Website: lowes
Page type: billing-address
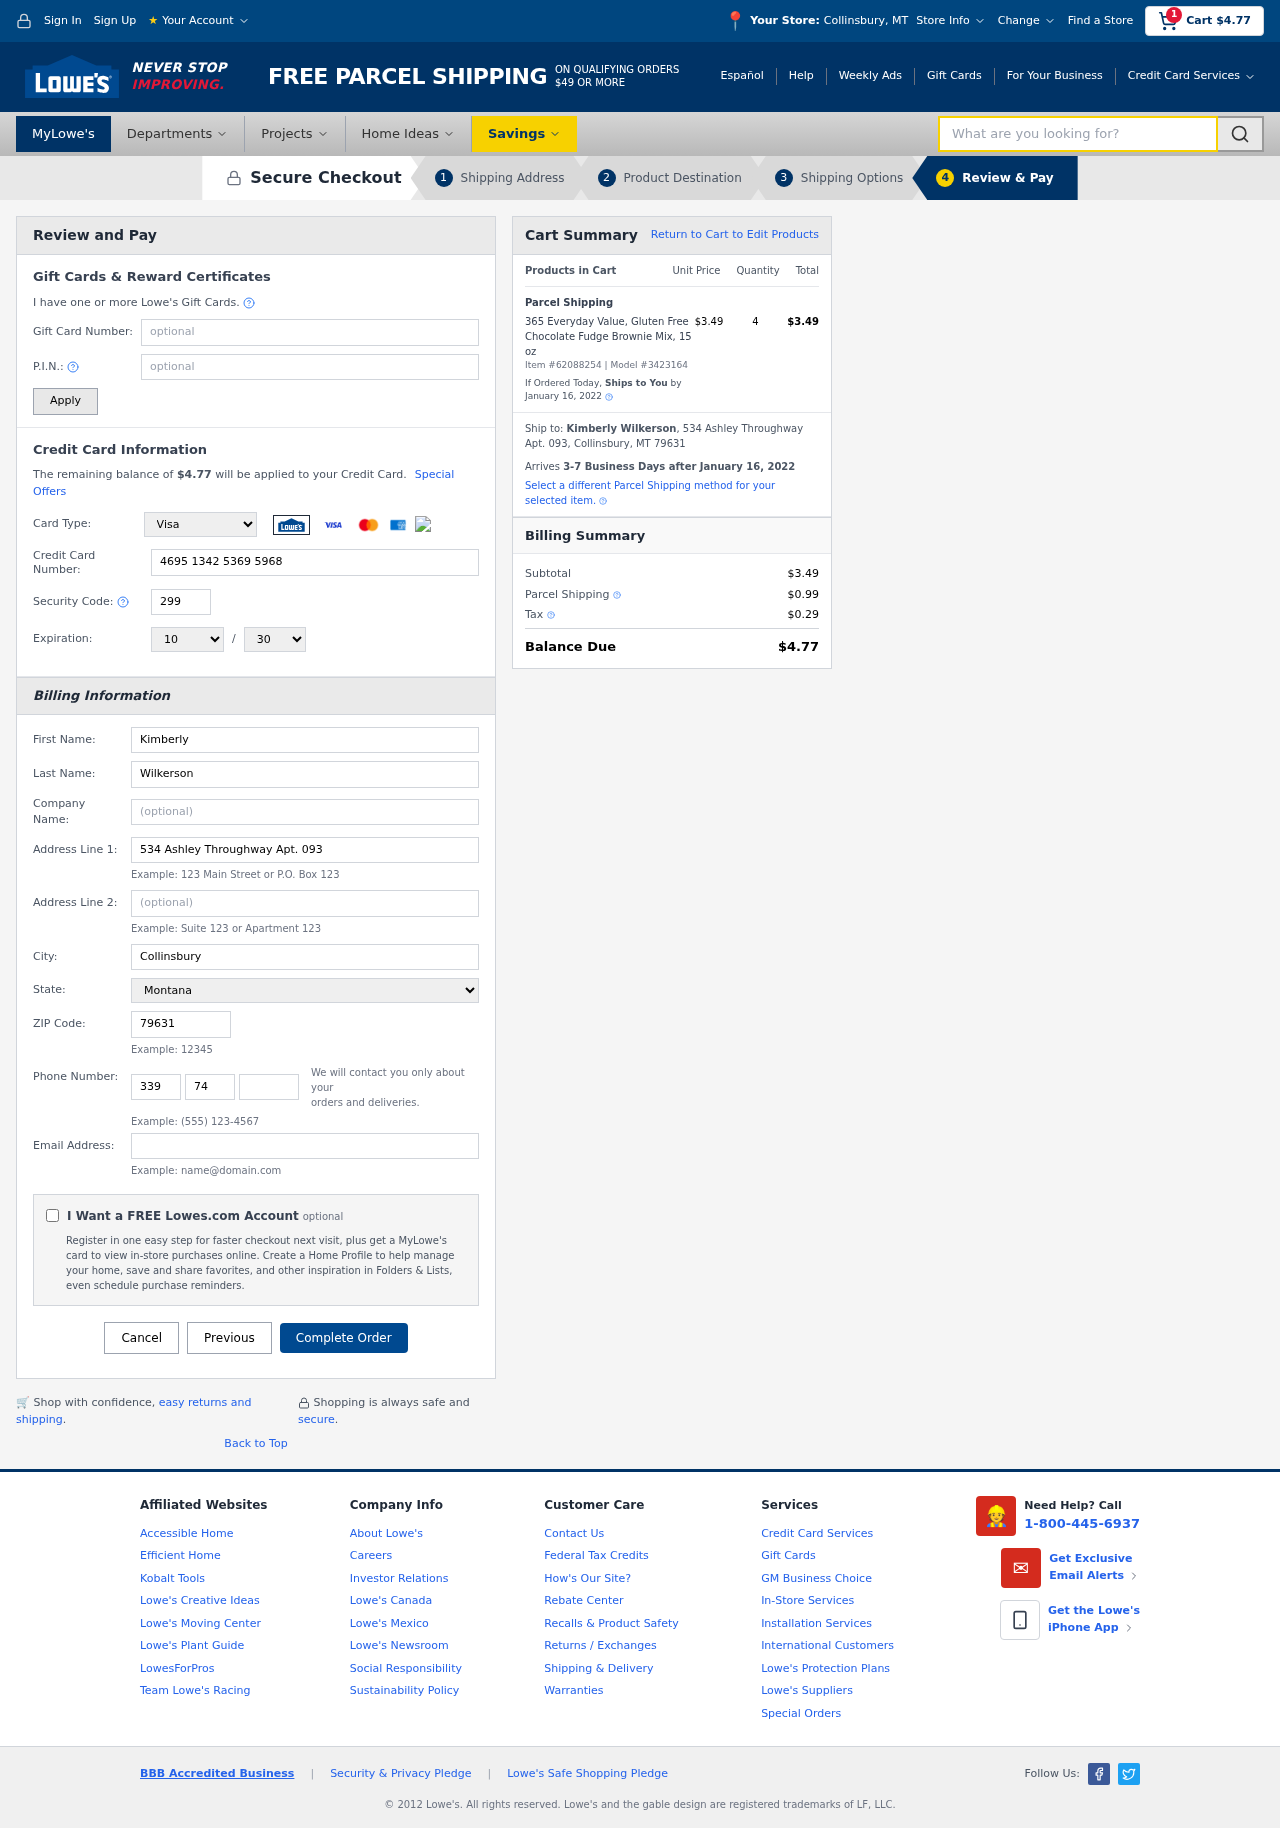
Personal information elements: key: PII_CARD_CVV
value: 299
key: PII_CARD_EXPIRY_MONTH
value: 10
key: PII_CARD_EXPIRY_YEAR
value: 30
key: PII_CARD_NUMBER
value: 4695 1342 5369 5968
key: PII_CARD_TYPE
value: Visa
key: PII_CITY
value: Collinsbury
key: PII_CITY_STATE
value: Collinsbury, MT
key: PII_EMAIL
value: kwilkerson@yahoo.com
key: PII_FIRSTNAME
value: Kimberly
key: PII_FULLNAME
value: Kimberly Wilkerson
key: PII_LASTNAME
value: Wilkerson
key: PII_PHONE_AREA
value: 339
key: PII_PHONE_PREFIX
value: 743
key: PII_PHONE_SUFFIX
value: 9813
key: PII_POSTCODE
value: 79631
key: PII_STATE
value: Montana
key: PII_STREET
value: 534 Ashley Throughway Apt. 093
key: PII_CITY_STATE_ZIP
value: Collinsbury, MT 79631
Product elements: key: PRODUCT1_NAME
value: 365 Everyday Value, Gluten Free Chocolate Fudge Brownie Mix, 15 oz
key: PRODUCT1_PRICE
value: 3.49
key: PRODUCT1_QUANTITY
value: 4
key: PRODUCT_ITEM_NUMBER
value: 62088254
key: PRODUCT_MODEL_NUMBER
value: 3423164
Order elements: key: ORDER_SUBTOTAL
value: $4.77
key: ORDER_TOTAL
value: $4.77
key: ORDER_SHIPPING_DATE
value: January 16, 2022
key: ORDER_SUBTOTAL
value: $3.49
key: ORDER_DELIVERY_DATE
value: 3-7 Business Days after January 16, 2022
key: ORDER_SHIPPING_DATE2
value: January 16, 2022
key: ORDER_SUBTOTAL2
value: $3.49
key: ORDER_SHIPPING_COST
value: $0.99
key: ORDER_TAX
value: $0.29
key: ORDER_TOTAL2
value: $4.77
Search elements: key: HEADER_SEARCH
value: What are you looking for?